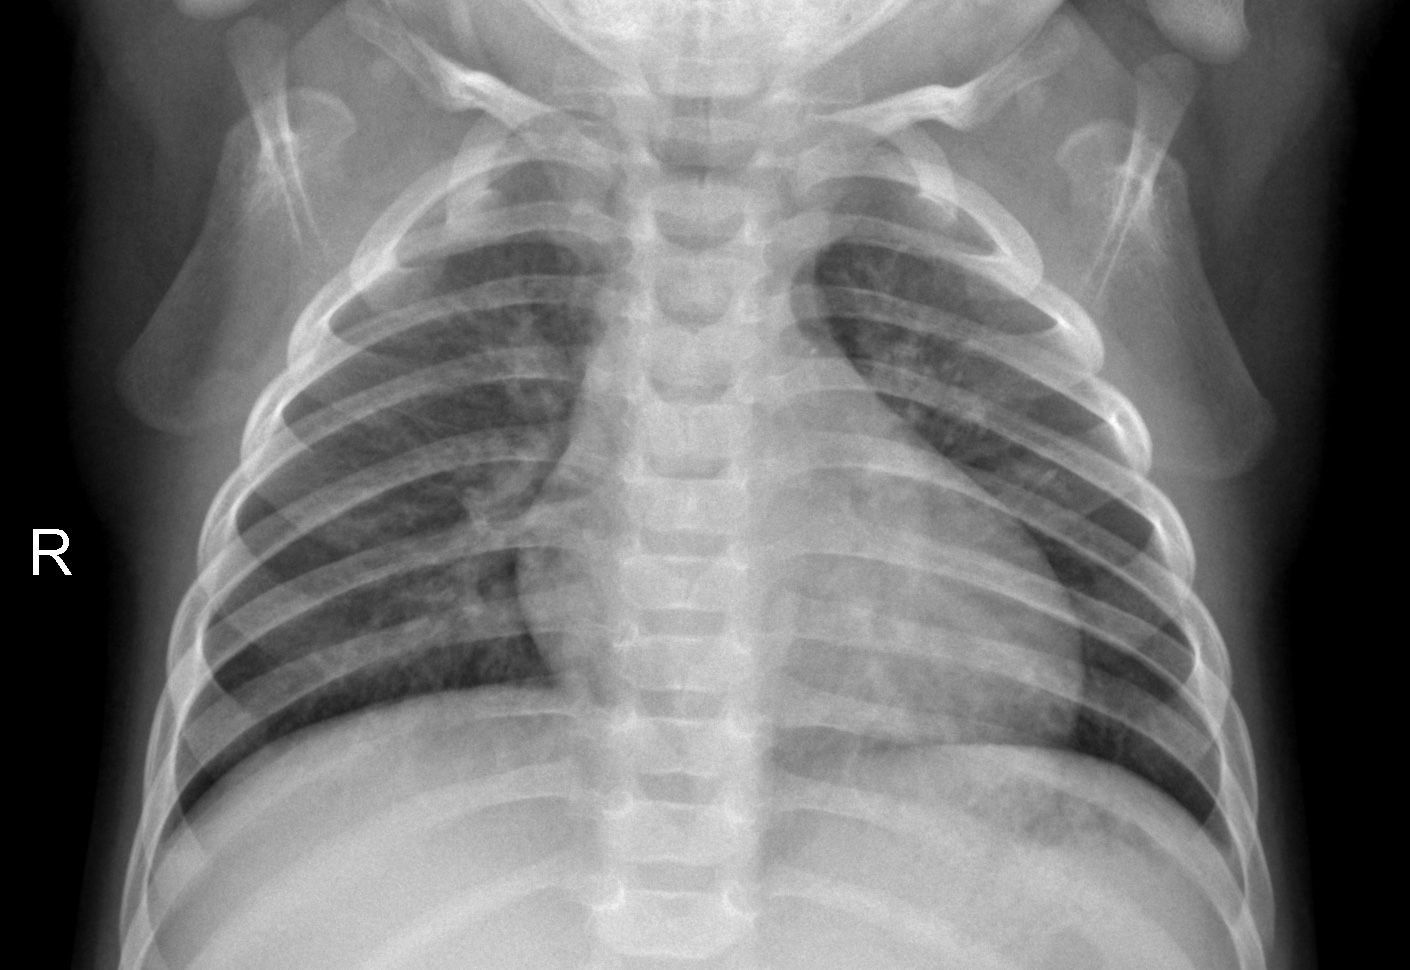
Diagnosis: NORMAL